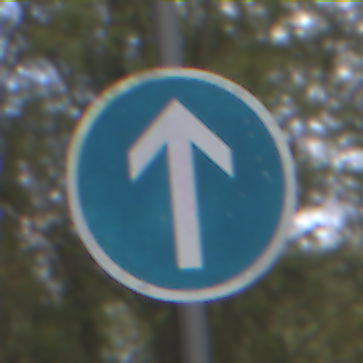
Verkehrszeichen: VorgeschriebeneFahrtrichtungGeradeaus
Umgebung: Outdoor, Urban
Tageszeit: MorningAfternoon
Wetter: PartlyCloudy
Licht: Natural
Jahreszeit: NotSpecified
Kontrast: LowContrast